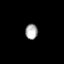
Tissue: prostate
Cell type: T cells
Senescence score: 0.3019
Nuclear area (px): 183
Mean DAPI intensity: 172.005